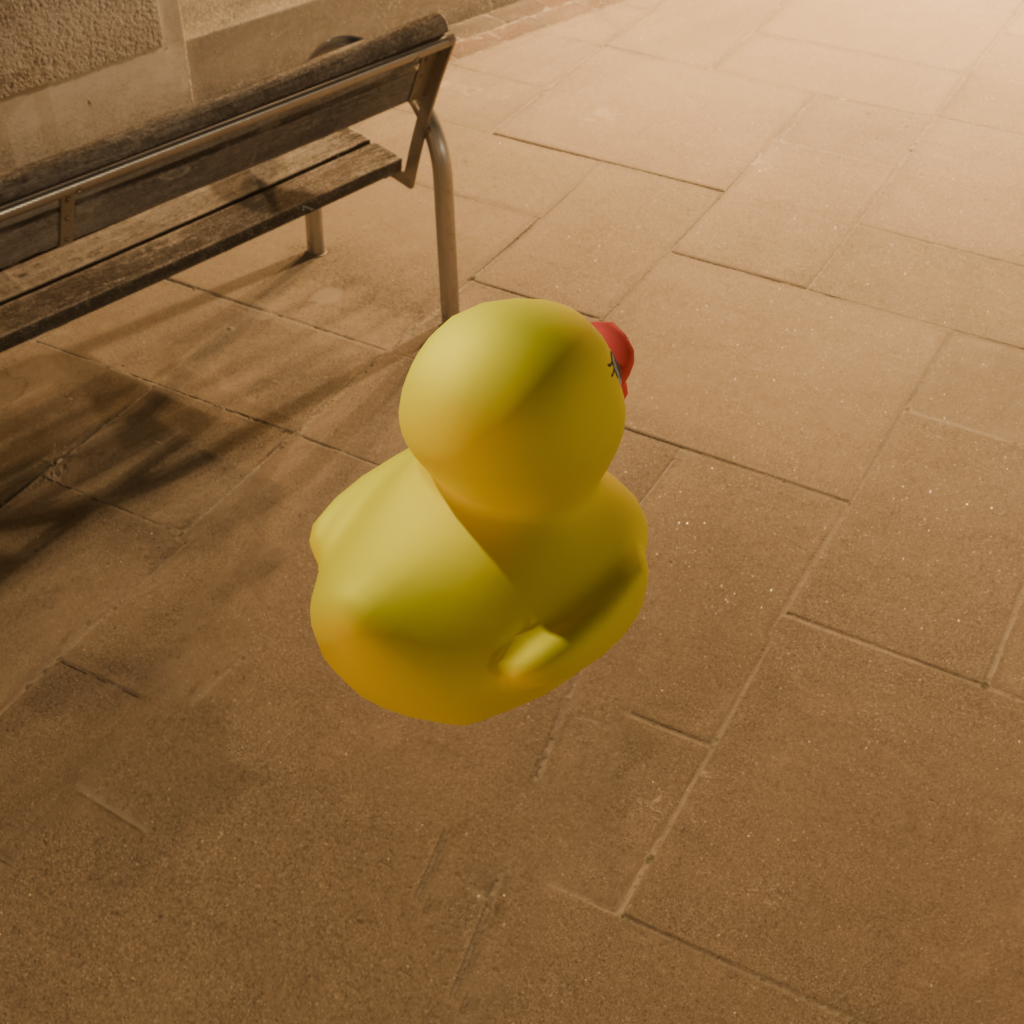
an image of a yellow rubber duck seen from <back_right> in a coastal promenade at night illuminated with streetlights and ocean view.